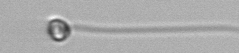
Label: flagellate